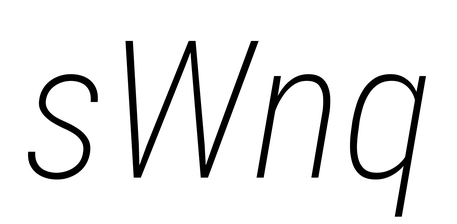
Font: Roboto-Italic_Condensed_ExtraLight_Italic